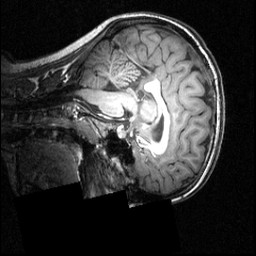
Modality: T1w
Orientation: sagittal
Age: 19
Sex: female
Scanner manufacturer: siemens
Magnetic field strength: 3.951 T
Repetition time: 1.5 s
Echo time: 0.00335 s